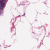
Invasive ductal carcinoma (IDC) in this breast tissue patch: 0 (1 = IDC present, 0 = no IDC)